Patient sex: M
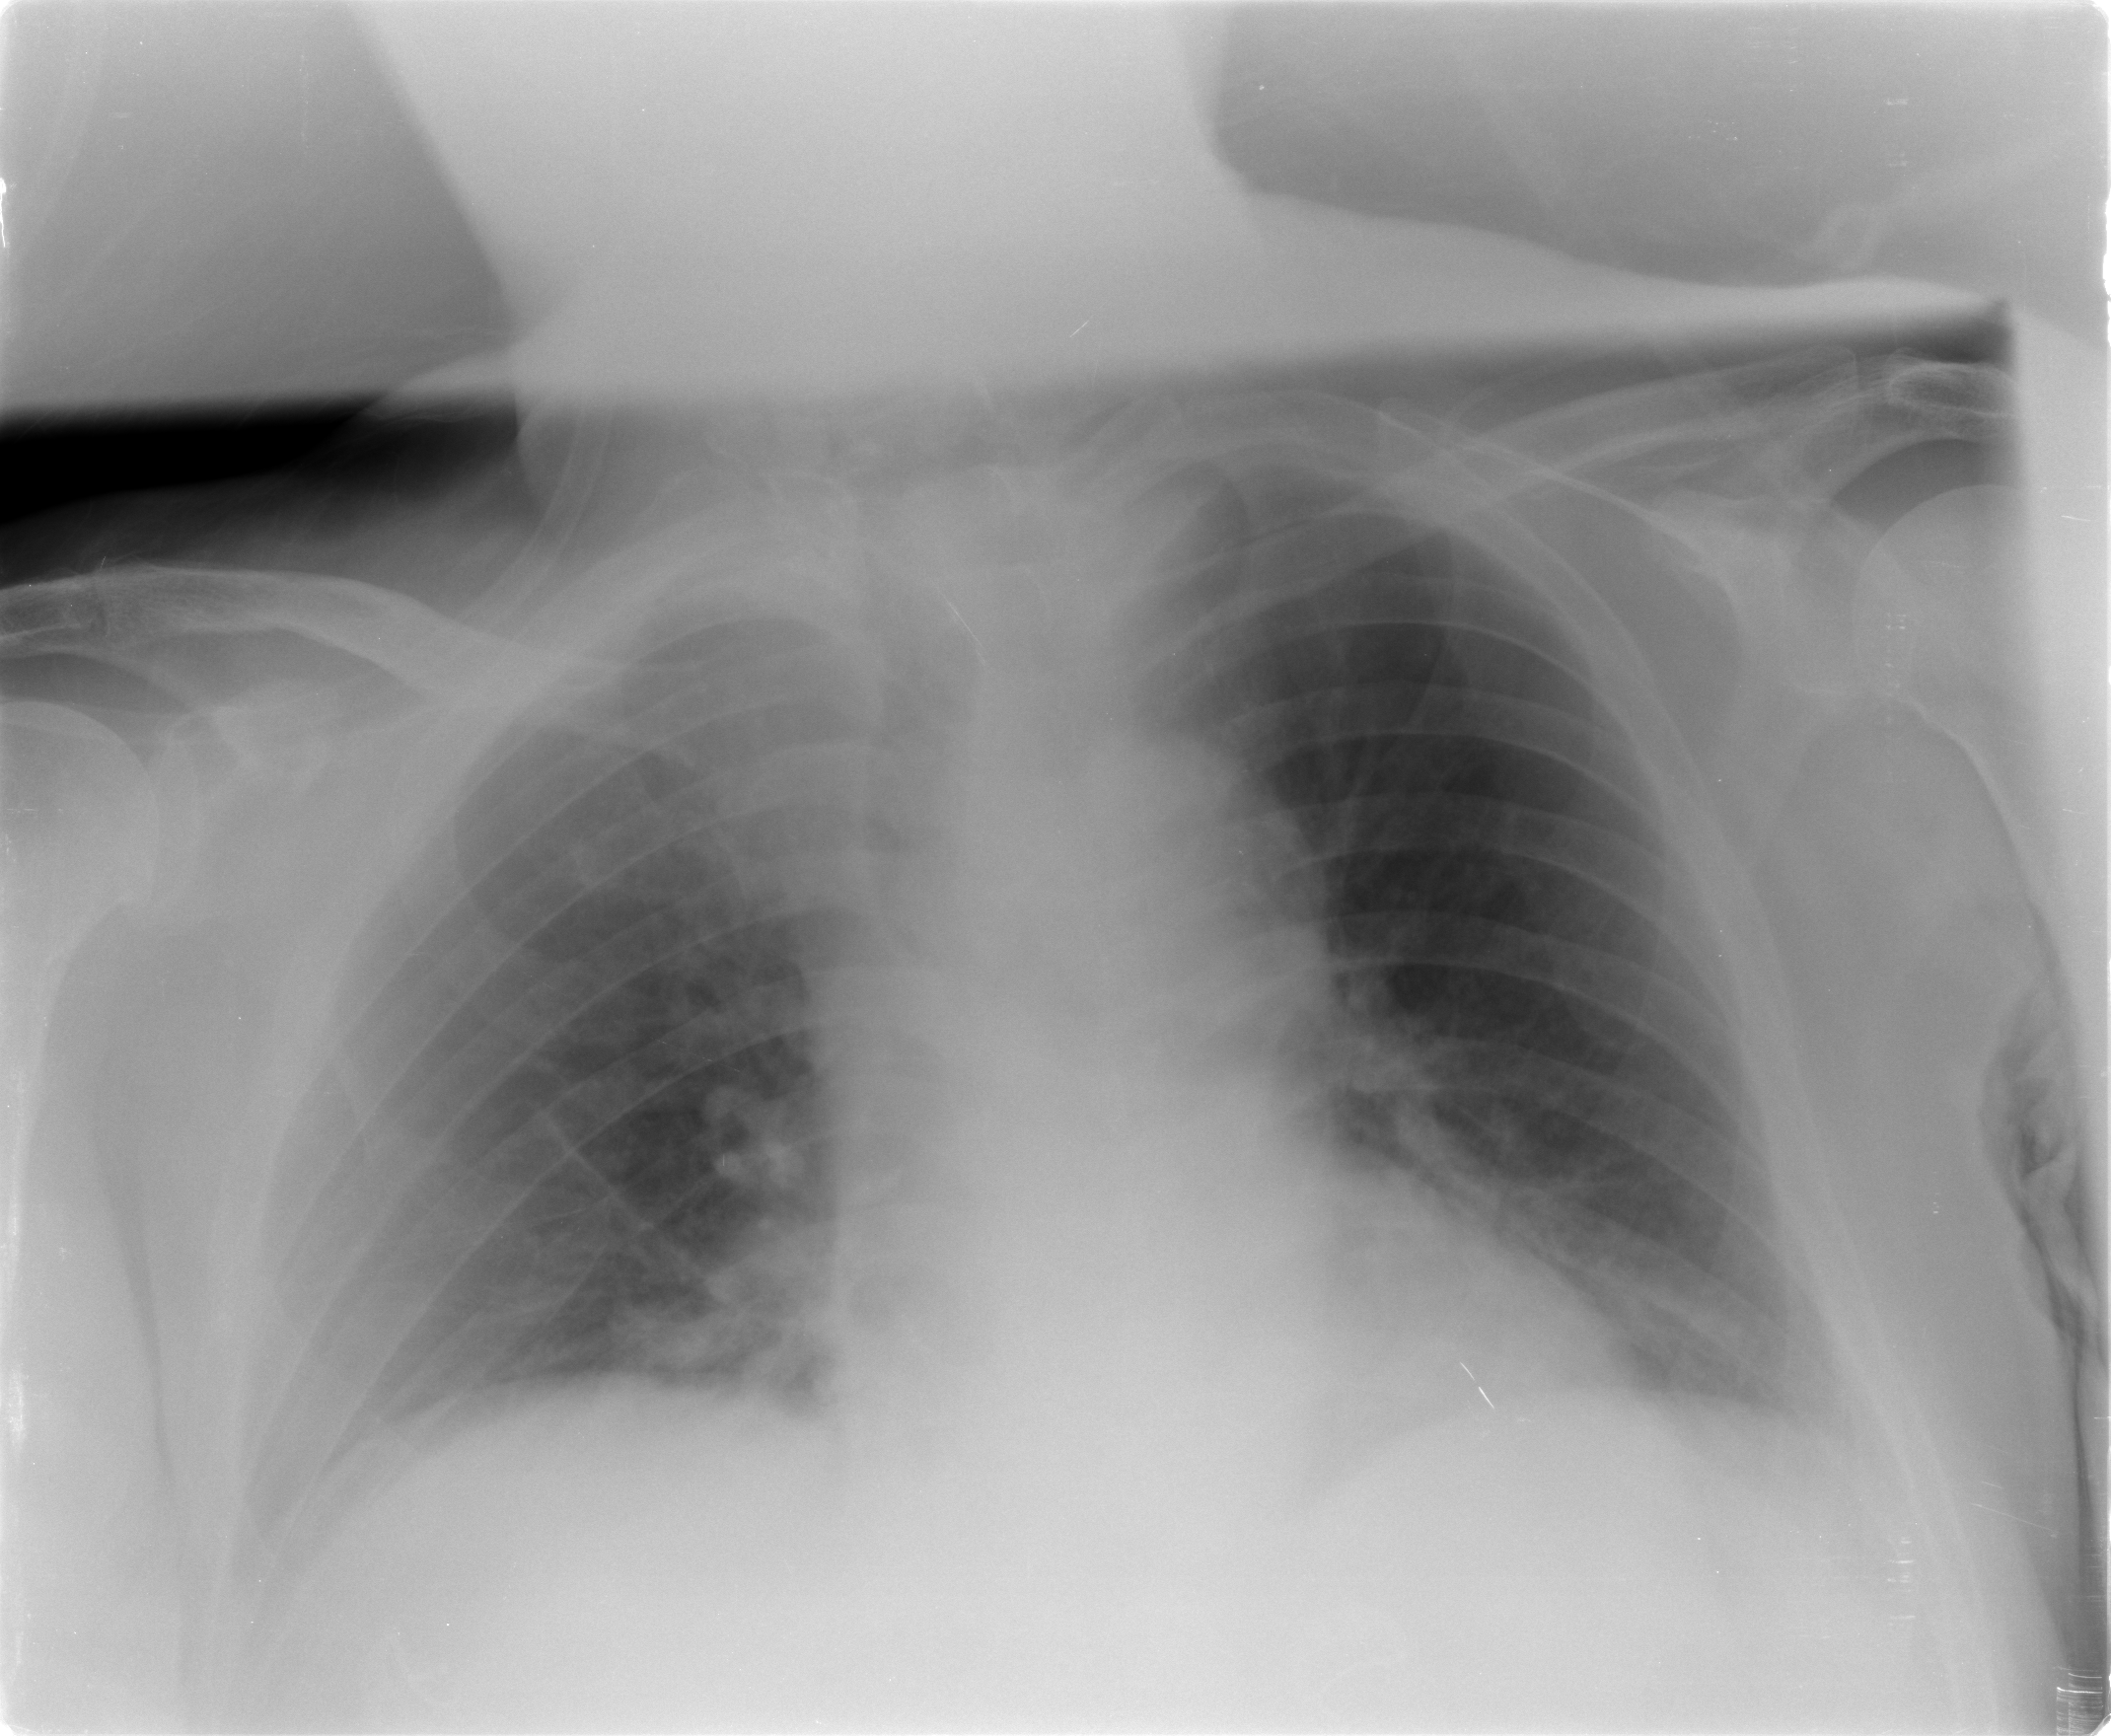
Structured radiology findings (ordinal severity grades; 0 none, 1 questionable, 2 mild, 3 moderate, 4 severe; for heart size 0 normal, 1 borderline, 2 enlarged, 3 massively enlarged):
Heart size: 0
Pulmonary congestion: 0
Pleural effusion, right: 0
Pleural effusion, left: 0
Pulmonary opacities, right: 1
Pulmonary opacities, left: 1
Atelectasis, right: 2
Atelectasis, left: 2